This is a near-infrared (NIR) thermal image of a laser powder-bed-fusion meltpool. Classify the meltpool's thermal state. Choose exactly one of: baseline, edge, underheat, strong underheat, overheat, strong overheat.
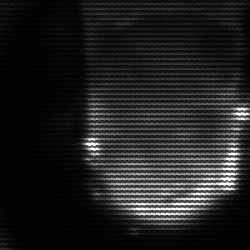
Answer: baseline